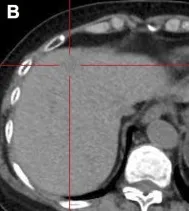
18FDG PET-CT images. Transverse CT (B) showed a slightly low-density lesion in segment 4 of liver.
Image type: radiology (ct)